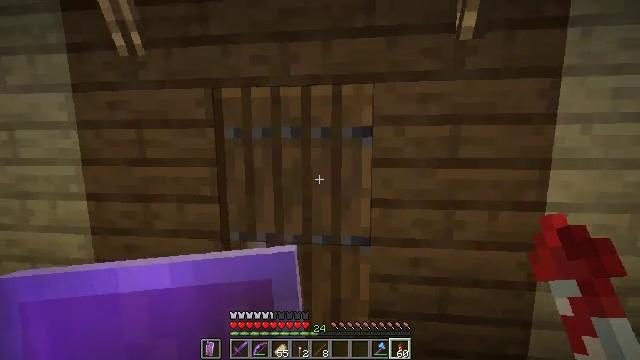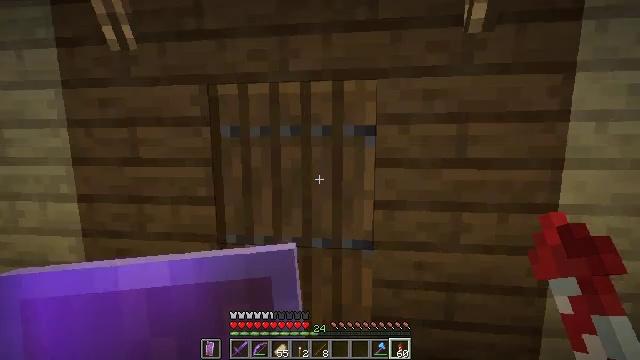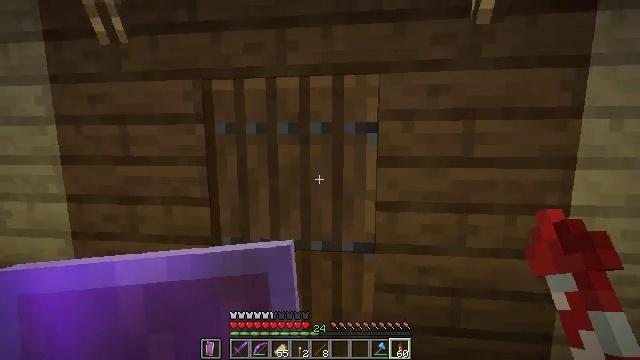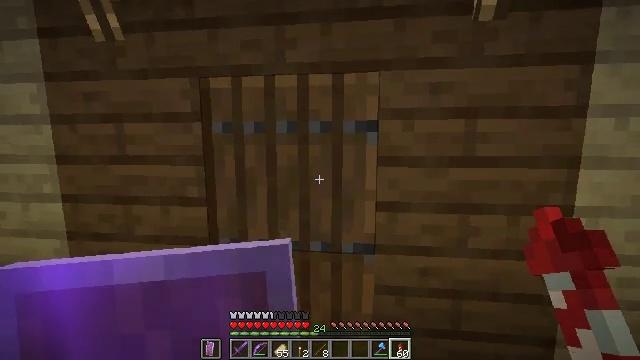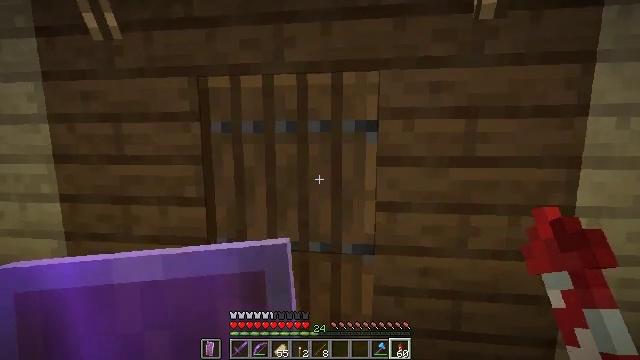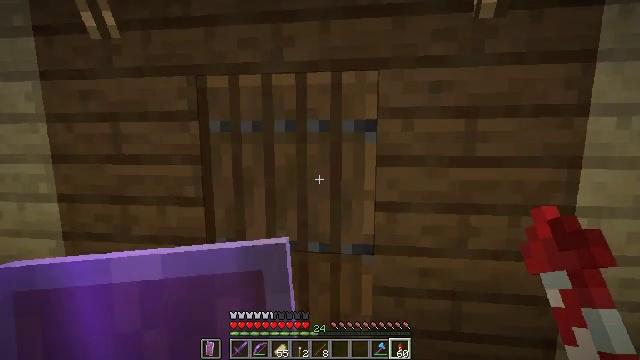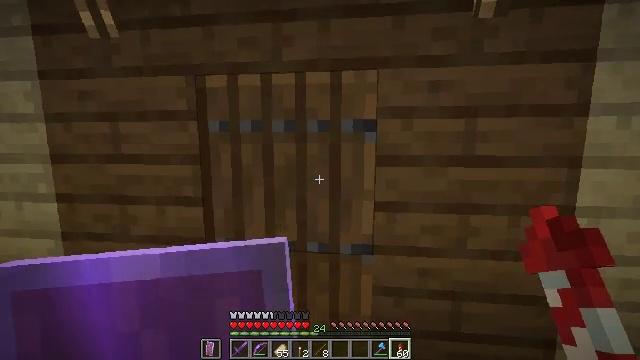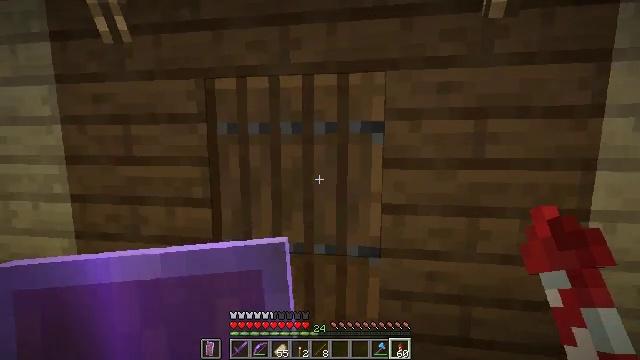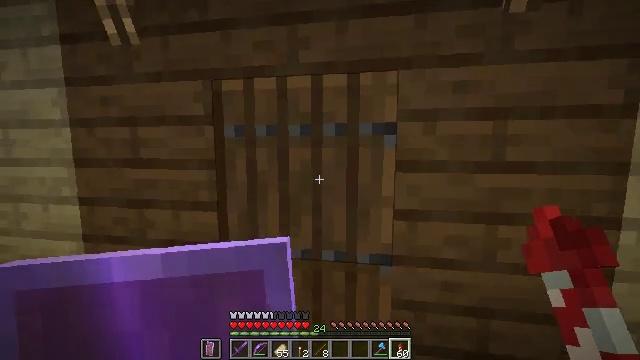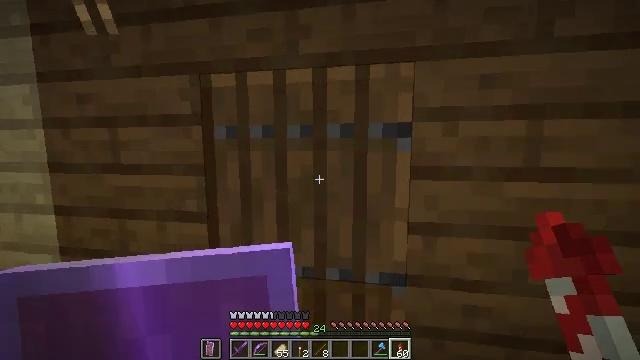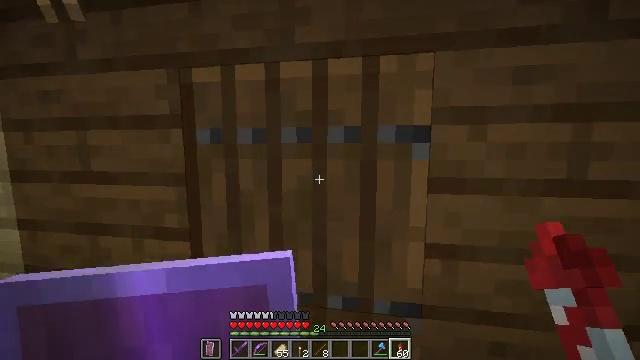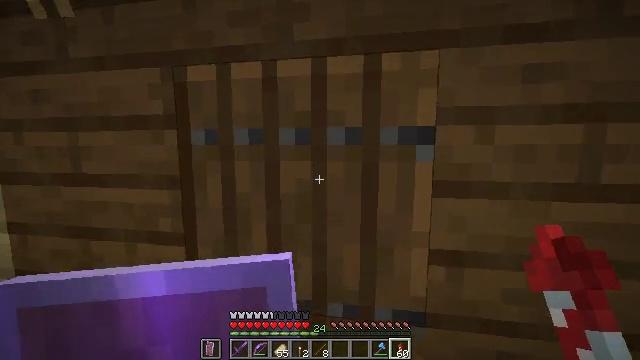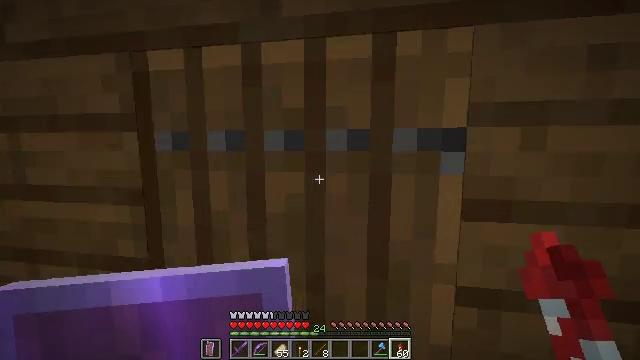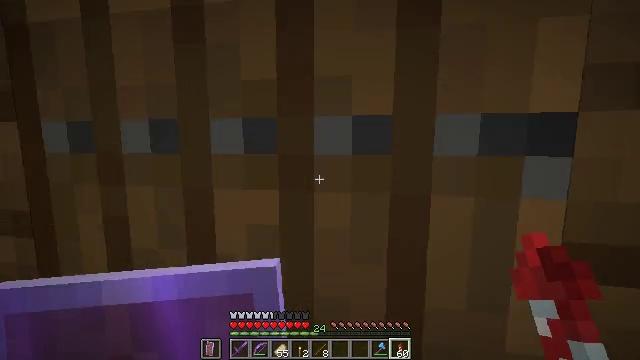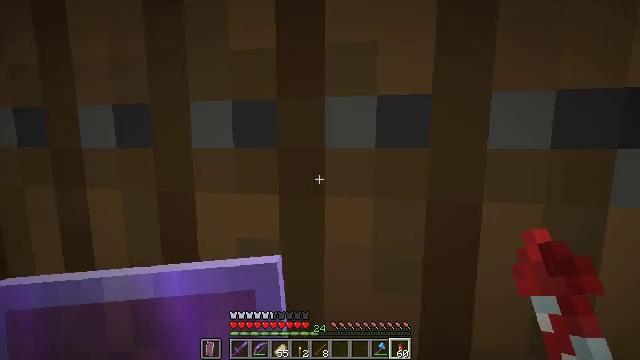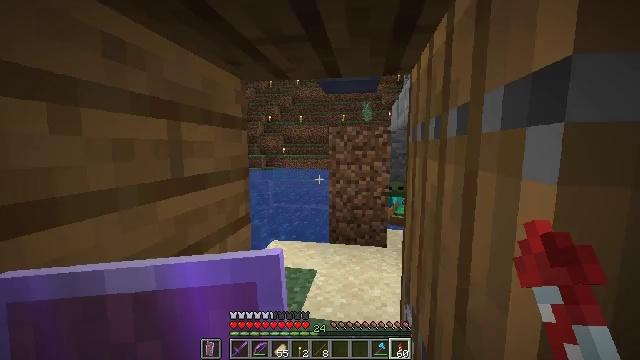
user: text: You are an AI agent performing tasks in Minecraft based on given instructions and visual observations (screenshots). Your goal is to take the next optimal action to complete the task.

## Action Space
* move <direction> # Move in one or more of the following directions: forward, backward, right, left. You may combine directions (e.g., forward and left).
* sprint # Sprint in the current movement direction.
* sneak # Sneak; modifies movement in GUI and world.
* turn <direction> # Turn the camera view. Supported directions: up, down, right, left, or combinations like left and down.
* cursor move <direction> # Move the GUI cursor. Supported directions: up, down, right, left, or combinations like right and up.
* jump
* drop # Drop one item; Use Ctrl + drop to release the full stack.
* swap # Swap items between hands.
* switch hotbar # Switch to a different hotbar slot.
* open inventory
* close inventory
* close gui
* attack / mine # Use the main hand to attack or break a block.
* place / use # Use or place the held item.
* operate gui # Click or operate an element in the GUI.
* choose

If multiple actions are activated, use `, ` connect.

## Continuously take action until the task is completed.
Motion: motion action
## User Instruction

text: Get some blackstone from the ground.
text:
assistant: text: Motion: no_op
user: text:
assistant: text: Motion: no_op
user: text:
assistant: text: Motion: no_op
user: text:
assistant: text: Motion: no_op
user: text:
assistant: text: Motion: no_op
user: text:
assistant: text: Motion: no_op
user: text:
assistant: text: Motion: turn left
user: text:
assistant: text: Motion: move forward, turn left
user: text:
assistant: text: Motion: move forward
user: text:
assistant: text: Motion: move forward
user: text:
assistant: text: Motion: move forward
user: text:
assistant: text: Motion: move forward
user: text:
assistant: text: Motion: move forward
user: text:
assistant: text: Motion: move forward
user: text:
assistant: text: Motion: move forward
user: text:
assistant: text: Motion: move forward
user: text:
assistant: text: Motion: move forward
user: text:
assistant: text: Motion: move forward
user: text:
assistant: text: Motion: move forward
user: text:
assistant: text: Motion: move forward
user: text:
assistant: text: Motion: move forward
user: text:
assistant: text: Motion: move forward
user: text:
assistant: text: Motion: move forward
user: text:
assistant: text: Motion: move forward, turn right and up
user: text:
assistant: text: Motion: move forward
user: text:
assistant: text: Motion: move forward
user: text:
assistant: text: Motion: move forward, turn right
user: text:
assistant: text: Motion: move forward, turn right
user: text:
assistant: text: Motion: move forward, turn right
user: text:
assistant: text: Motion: move forward, turn right and down